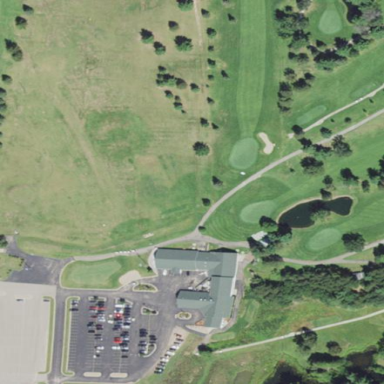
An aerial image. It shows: Grassy area used as driving range for golf.